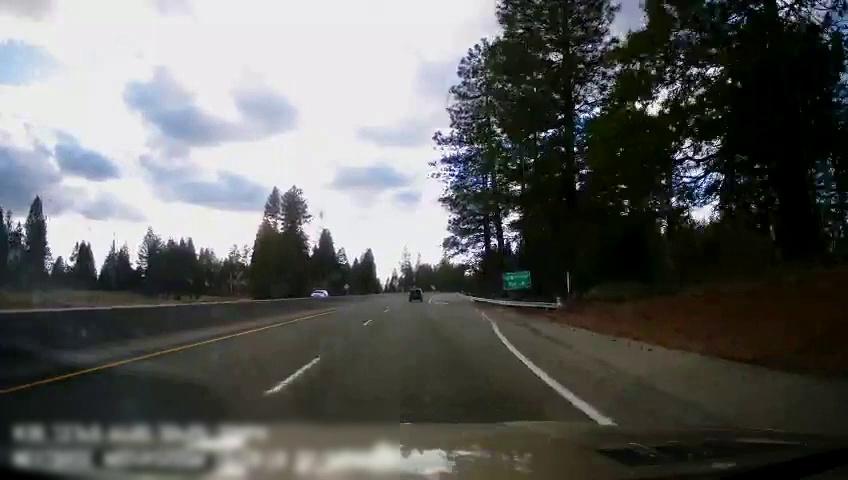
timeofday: Day
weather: Cloudy
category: Drivable Space
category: Vehicles | SUV
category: Vehicles | SUV
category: Lanes | Alternate Lane
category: Lanes | Current Lane
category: Lanes | Alternate Lane
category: Lanes | Alternate Lane
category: Traffic | Signs